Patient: sex M, age 68
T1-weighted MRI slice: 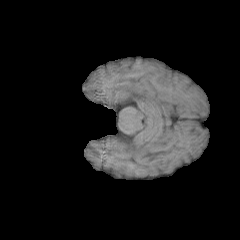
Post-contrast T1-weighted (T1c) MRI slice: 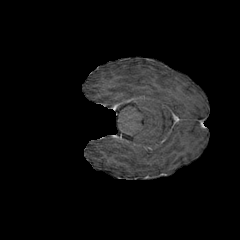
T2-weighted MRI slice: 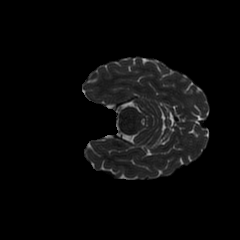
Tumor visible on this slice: no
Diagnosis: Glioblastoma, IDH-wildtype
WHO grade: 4